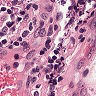
Metastatic tissue present: no